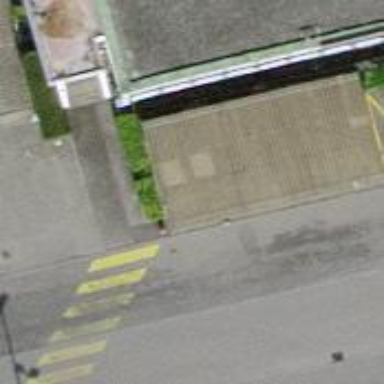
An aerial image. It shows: View of roof of building.